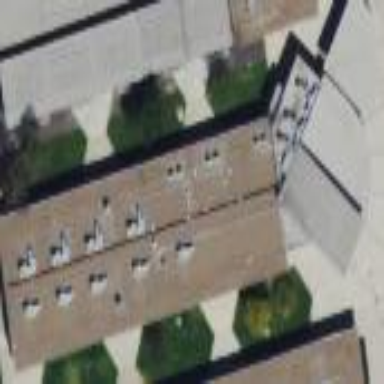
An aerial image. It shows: Education building.